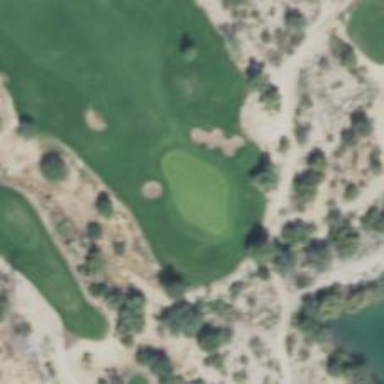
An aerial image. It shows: Golf hole.